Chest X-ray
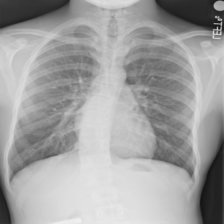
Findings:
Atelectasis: negative
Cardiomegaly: negative
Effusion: negative
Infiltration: negative
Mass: negative
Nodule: negative
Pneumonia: negative
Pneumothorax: negative
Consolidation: negative
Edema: negative
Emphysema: negative
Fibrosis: negative
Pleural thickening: negative
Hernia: negative